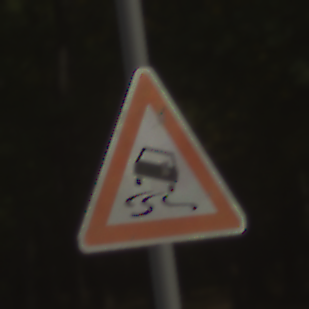
Verkehrszeichen: SchleuderOderRutschgefahr
Umgebung: Outdoor, Suburban
Tageszeit: MorningAfternoon
Wetter: Clear
Licht: Natural
Jahreszeit: NotSpecified
Kontrast: HighContrast